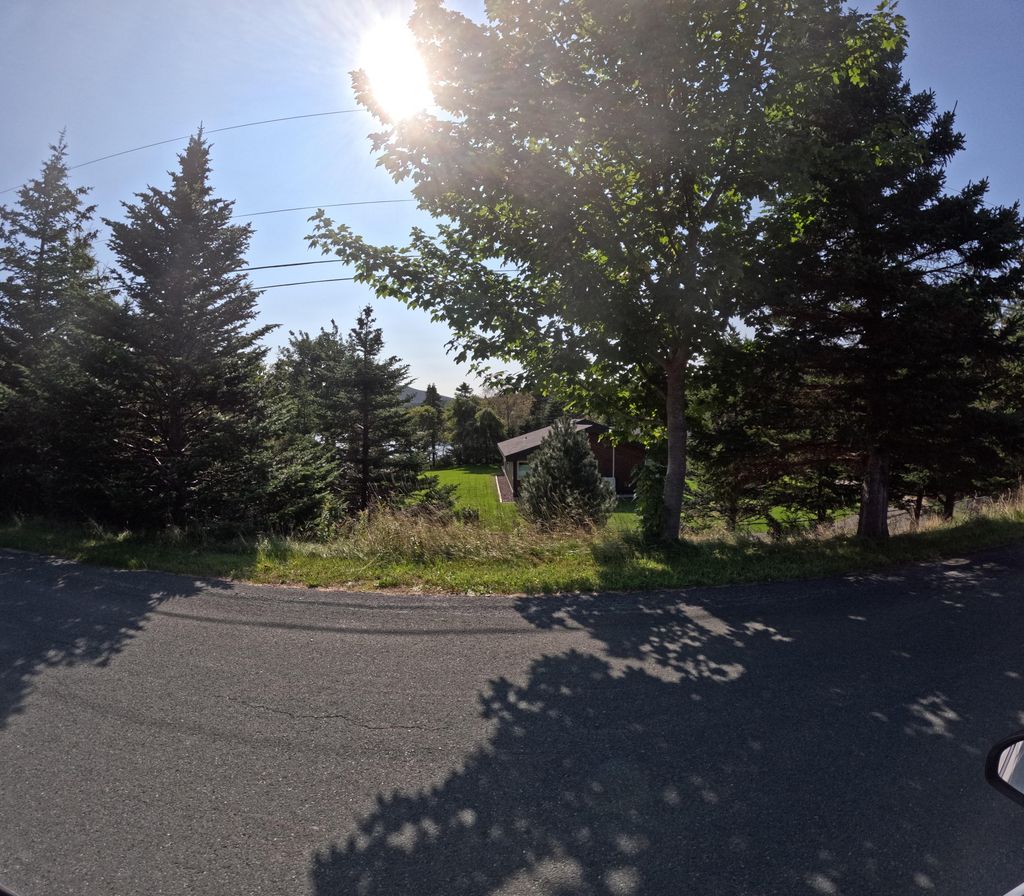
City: st_johns